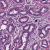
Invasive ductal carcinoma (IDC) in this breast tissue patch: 1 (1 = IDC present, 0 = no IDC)